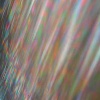
Label: sunburn